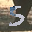
Label: 5